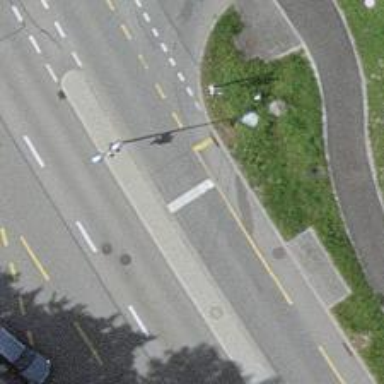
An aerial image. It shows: Road with traffic signals.